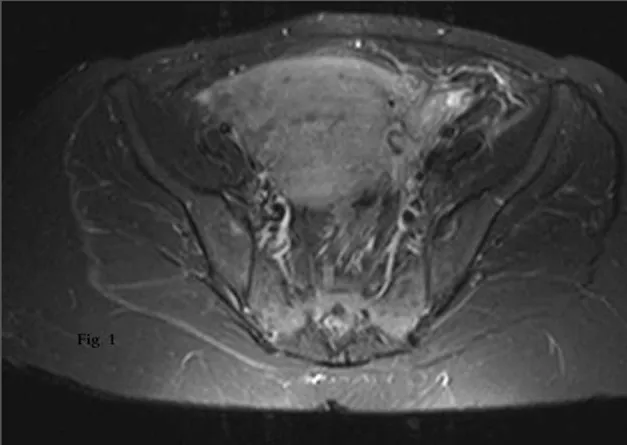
MRI of left lower myometrial part of the uterus: abruption with simultaneous presence of hemorrhagic stuff.
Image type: radiology (mri)